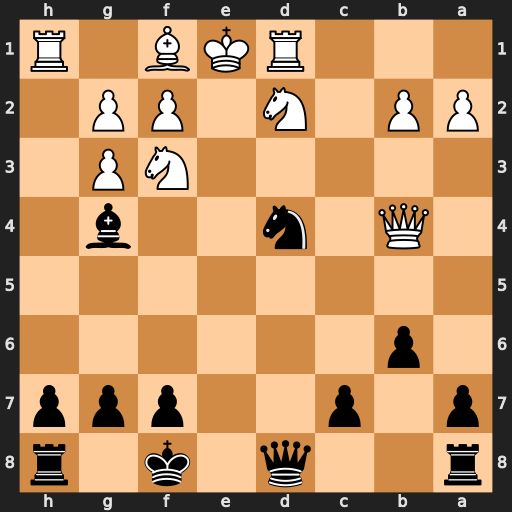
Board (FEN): r2q1k1r/p1p2ppp/1p6/8/1Q1n2b1/5NP1/PP1N1PP1/3RKB1R
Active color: b
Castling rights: K
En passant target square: -
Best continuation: c5 Qc4 Qe7+ Be2 b5 Qd3 Bf5 Qxd4 cxd4